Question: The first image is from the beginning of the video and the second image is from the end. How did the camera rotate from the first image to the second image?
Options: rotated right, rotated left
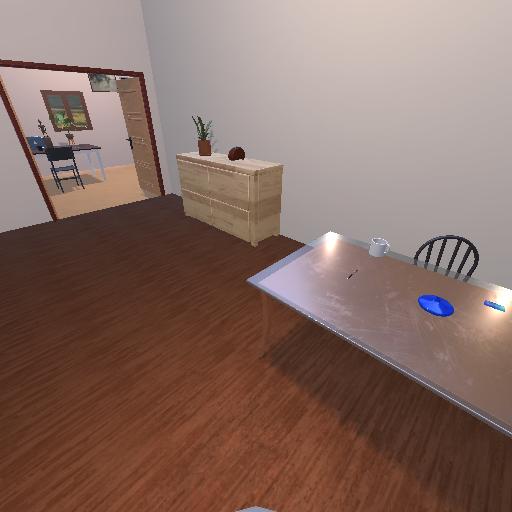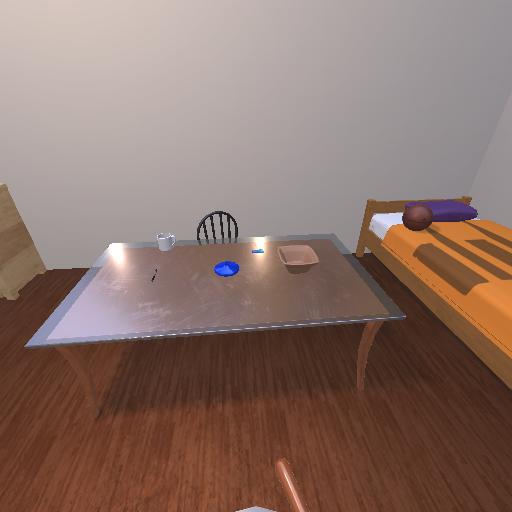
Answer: rotated right